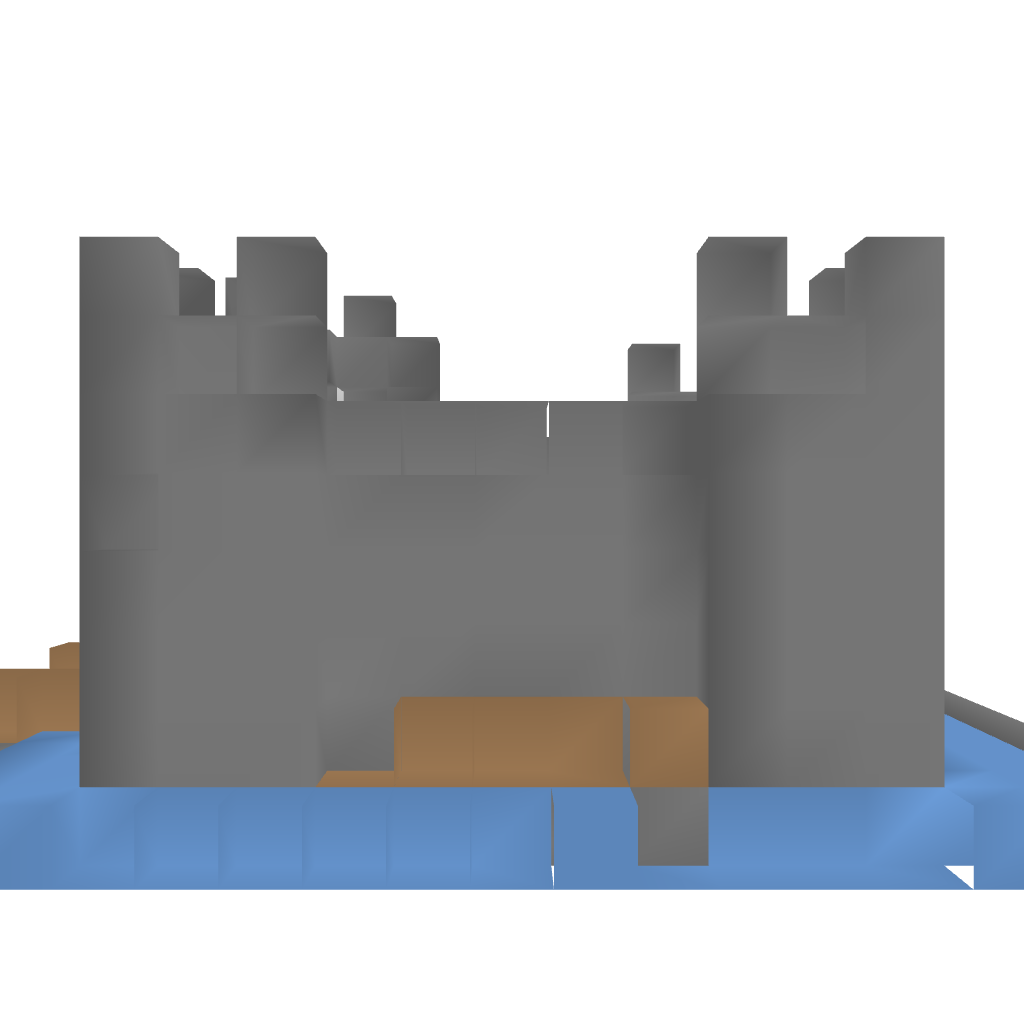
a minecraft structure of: Furnished Mini Castle good quality